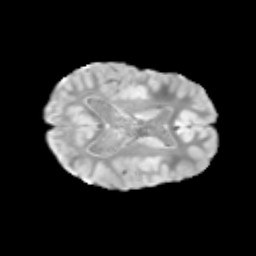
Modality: T2w
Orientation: axial
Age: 9
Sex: male
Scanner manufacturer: siemens
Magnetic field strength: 3 T
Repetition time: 3.8 s
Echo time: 0.07 s